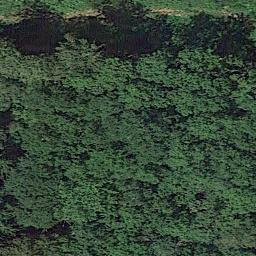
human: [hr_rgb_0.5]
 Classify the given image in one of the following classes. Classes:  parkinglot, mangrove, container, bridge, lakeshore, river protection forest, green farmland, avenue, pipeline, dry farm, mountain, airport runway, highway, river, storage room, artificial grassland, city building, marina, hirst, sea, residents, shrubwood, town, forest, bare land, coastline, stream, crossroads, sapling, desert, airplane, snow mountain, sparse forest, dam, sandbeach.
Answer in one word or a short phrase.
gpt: forest